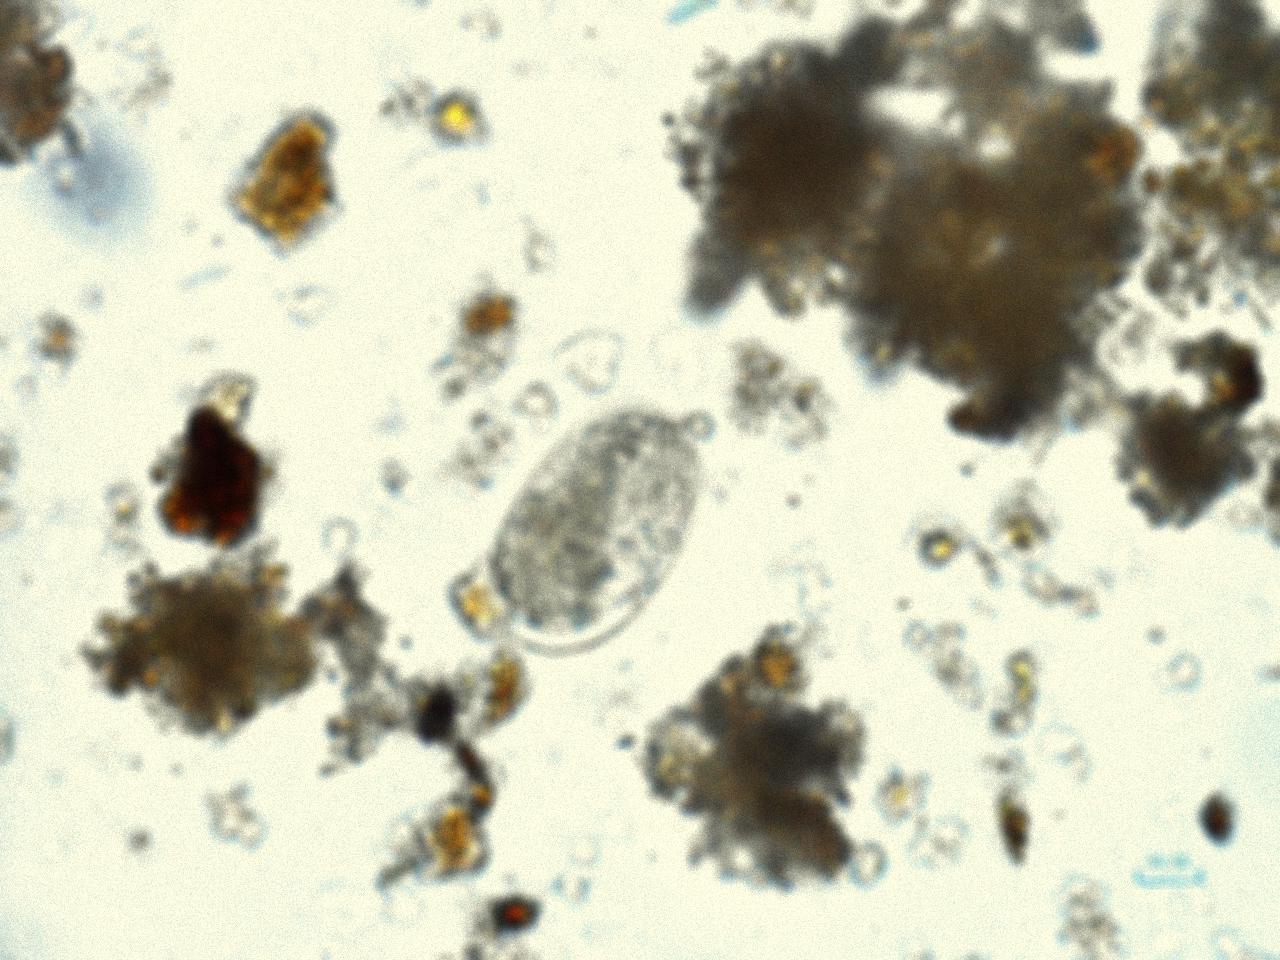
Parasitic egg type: Hookworm egg